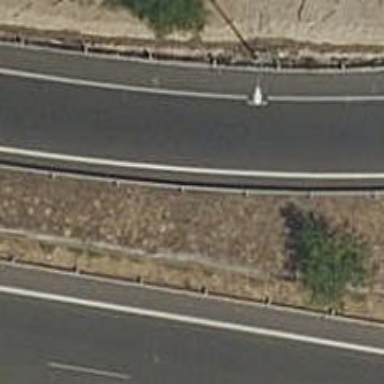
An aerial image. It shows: Motorway link.